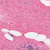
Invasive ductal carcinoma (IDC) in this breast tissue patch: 0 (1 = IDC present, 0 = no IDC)